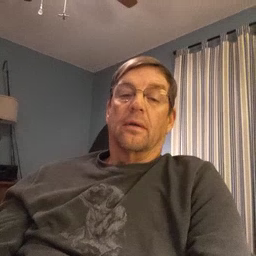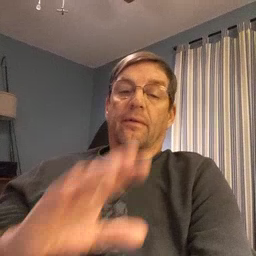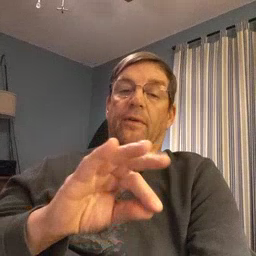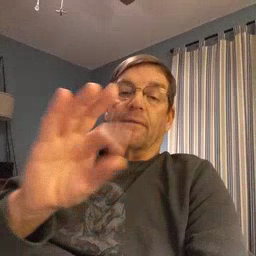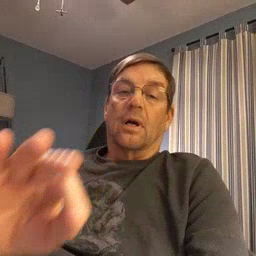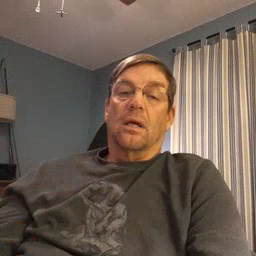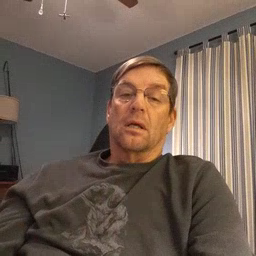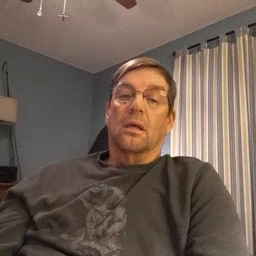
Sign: frenchfries